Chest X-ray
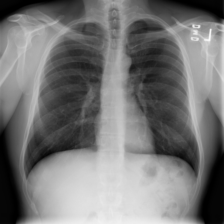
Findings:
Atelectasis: negative
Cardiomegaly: negative
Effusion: negative
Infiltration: positive
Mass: negative
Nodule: negative
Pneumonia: negative
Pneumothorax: negative
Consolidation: negative
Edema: negative
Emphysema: negative
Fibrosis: negative
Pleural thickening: negative
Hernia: negative